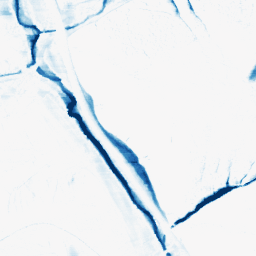
Category: morphological
Decomposition family: morphological_ellipse
Decomposition parameters: operation: closing
width: 5
height: 20
Upsampling method: lanczos
Upsampling parameters: scale: 2
Upsampling scale: 2